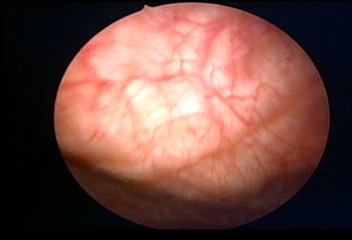
Modality: WLC
Class: Normal mucosa
Bladder cancer association: No